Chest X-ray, AP view. Patient: 41 years old, sex M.
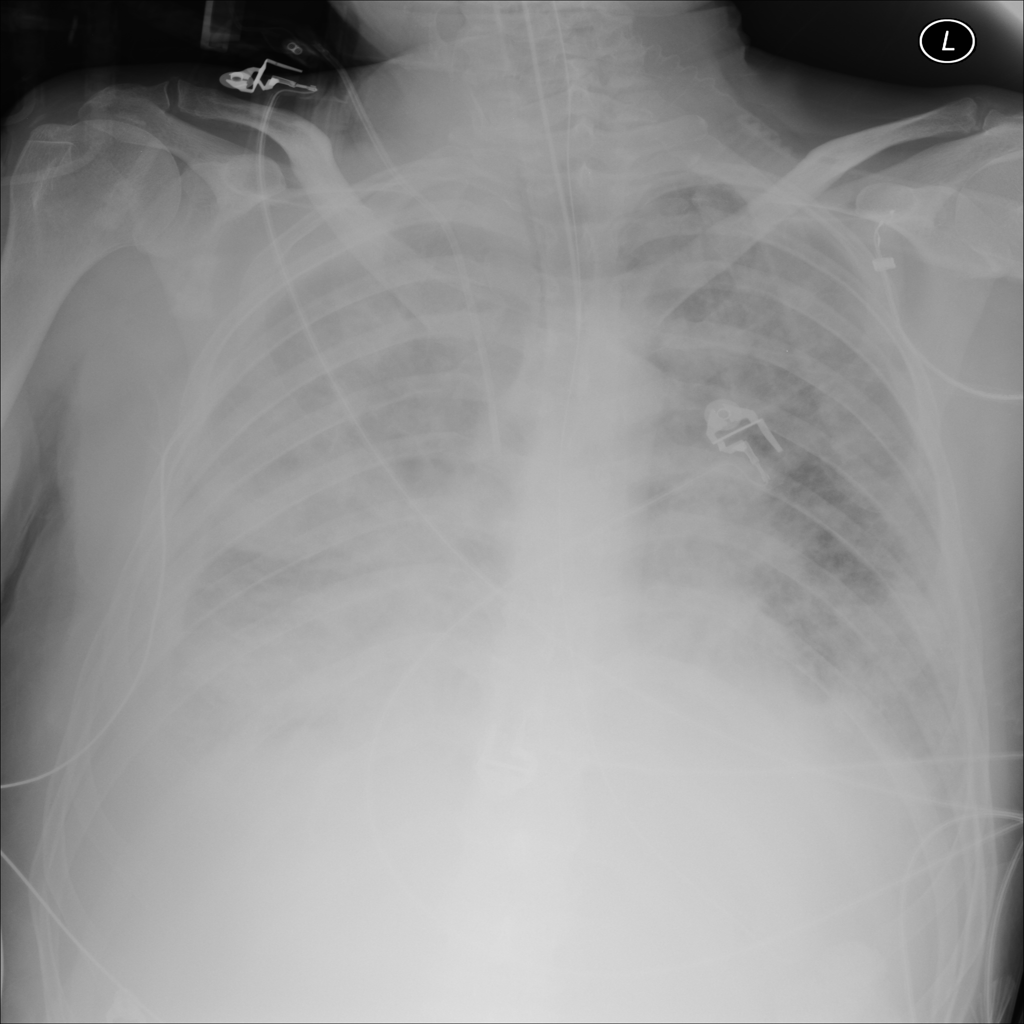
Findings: Effusion, Infiltration, Nodule